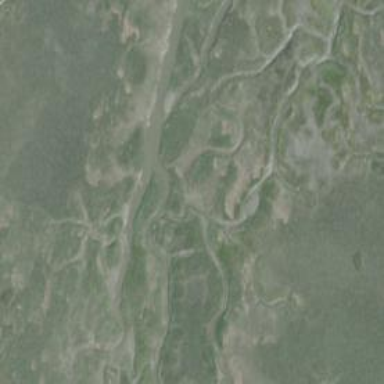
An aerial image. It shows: Saltmarsh wetland area.